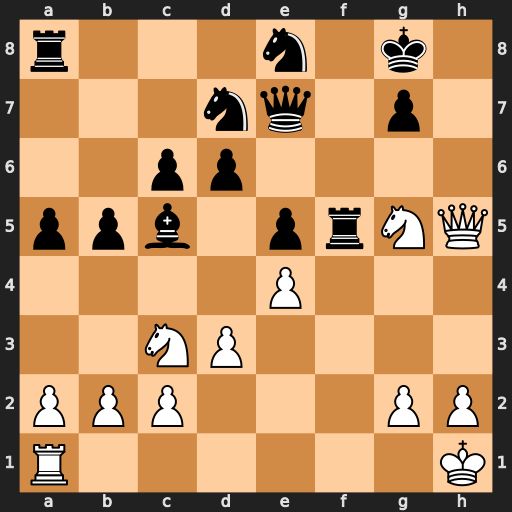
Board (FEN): r3n1k1/3nq1p1/2pp4/ppb1prNQ/4P3/2NP4/PPP3PP/R6K
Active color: w
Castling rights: -
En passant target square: -
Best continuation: Qh7+ Kf8 Qh8#